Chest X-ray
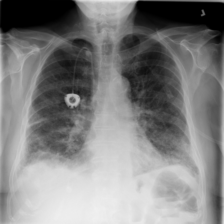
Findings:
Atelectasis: negative
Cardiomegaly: negative
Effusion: negative
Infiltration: negative
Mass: negative
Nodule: negative
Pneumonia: negative
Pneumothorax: negative
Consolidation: negative
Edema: negative
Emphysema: negative
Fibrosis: negative
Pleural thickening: negative
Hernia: negative